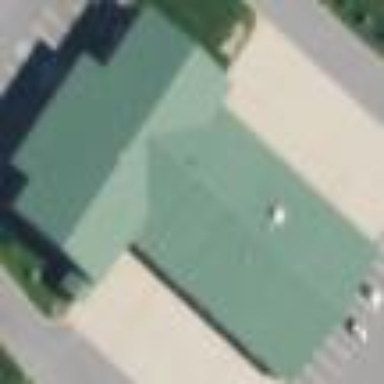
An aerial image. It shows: Fire station building.